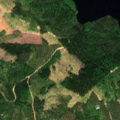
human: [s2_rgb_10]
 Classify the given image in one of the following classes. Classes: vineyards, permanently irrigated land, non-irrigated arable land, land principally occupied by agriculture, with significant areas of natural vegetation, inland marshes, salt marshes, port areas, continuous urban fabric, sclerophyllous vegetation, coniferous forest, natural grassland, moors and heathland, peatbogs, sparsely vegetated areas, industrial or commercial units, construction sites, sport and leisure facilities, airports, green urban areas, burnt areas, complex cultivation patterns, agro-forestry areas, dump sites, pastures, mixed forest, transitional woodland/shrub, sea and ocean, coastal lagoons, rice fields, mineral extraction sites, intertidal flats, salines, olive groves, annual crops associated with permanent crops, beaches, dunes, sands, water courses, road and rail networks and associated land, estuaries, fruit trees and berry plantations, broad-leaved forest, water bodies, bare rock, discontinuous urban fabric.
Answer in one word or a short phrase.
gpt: coniferous forest, mixed forest, water bodies